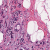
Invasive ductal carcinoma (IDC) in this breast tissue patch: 1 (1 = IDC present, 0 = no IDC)